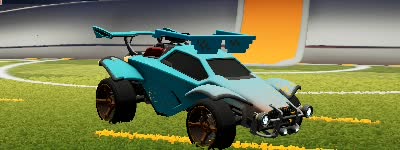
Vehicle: octane